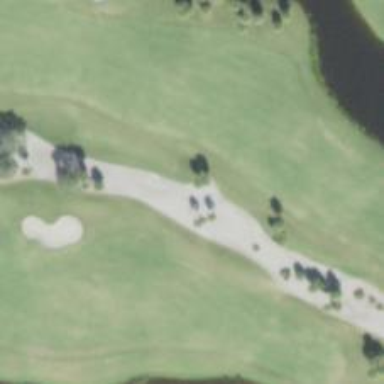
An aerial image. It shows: Path used for both walking and golf.